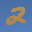
Label: 2